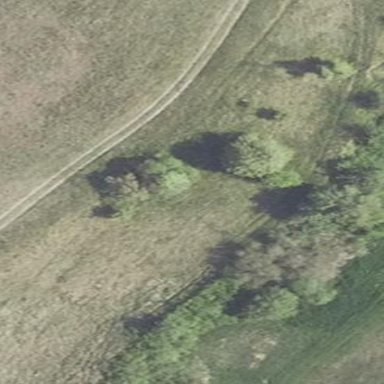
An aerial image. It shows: Patch of scrub vegetation.